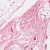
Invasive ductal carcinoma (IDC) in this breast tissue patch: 0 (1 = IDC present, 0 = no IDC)